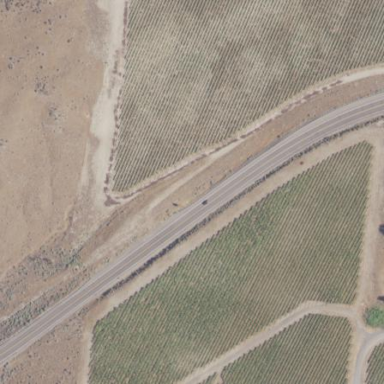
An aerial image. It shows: Vineyard where grapes are grown.